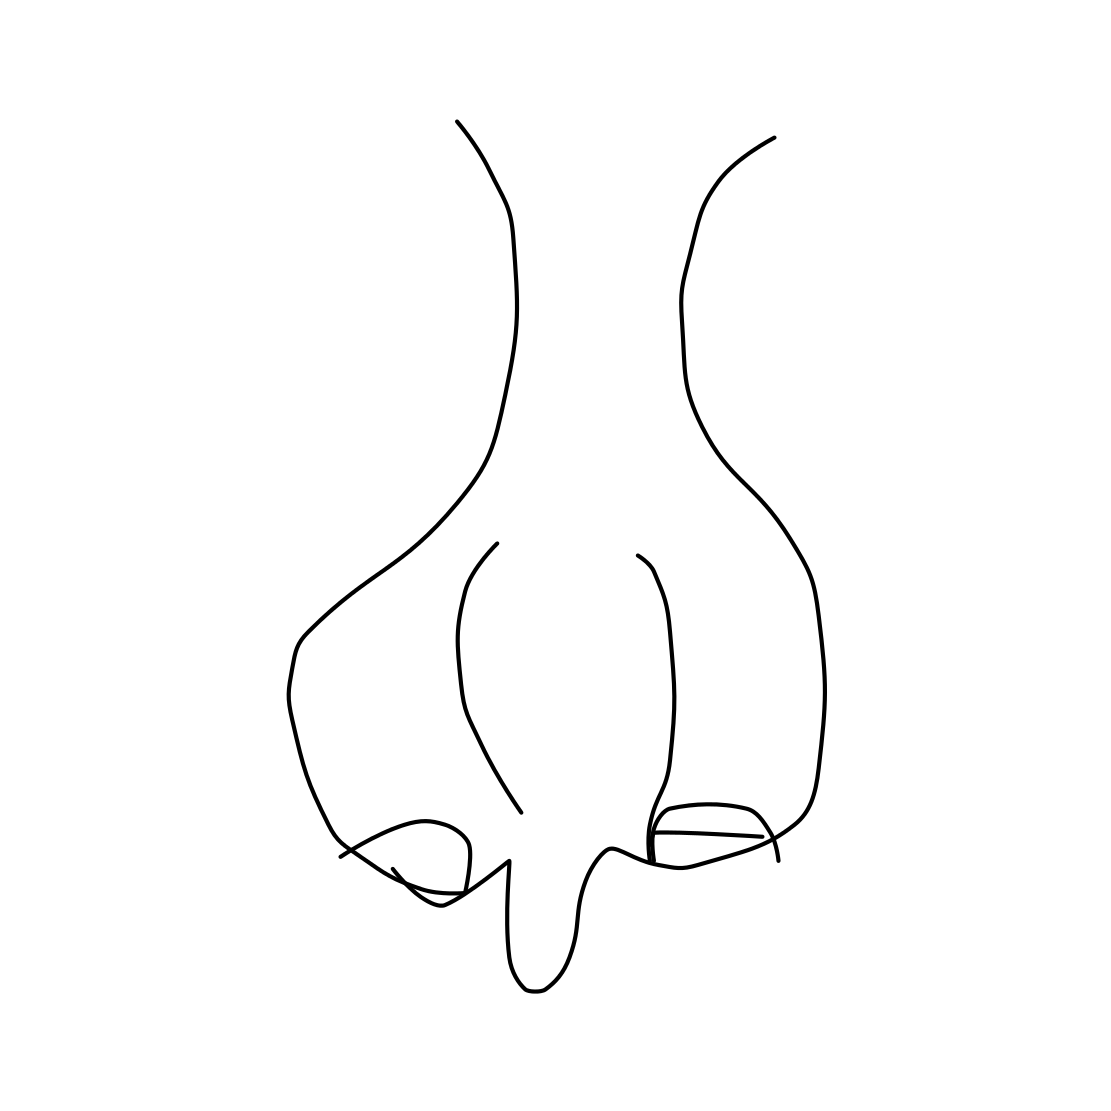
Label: nose